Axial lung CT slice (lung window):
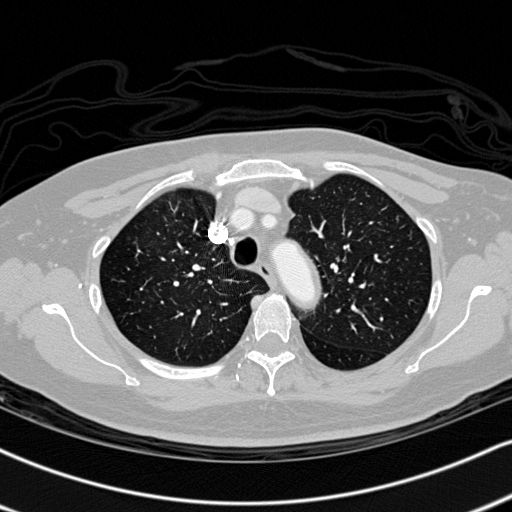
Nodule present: no